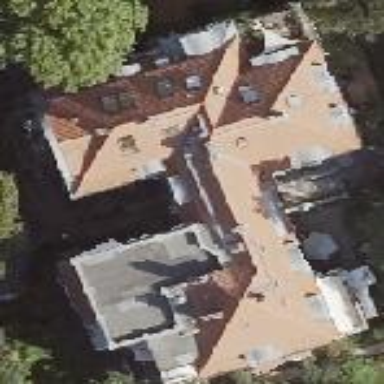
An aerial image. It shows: Beautiful apartment building with mansard roof.